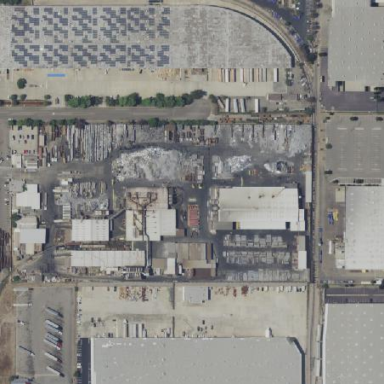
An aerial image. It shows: Industrial area.